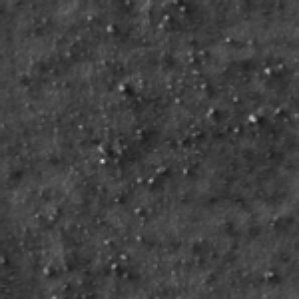
Label: frost